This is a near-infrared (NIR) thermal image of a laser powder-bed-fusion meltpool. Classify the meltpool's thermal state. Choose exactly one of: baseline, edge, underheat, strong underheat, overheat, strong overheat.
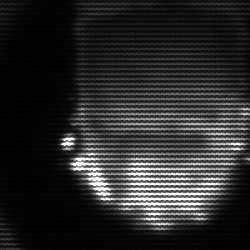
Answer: baseline